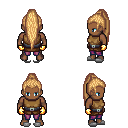
a pixel art fantasy rpg character, male body template, human, dark skin, leather chest armor, magenta pants, light blonde extra-long topknot hairstyle, gold gloves, white slippers, four views (front, back, left, right), 2x2 character sprite sheet, small pixel art, hard edges, no anti-aliasing